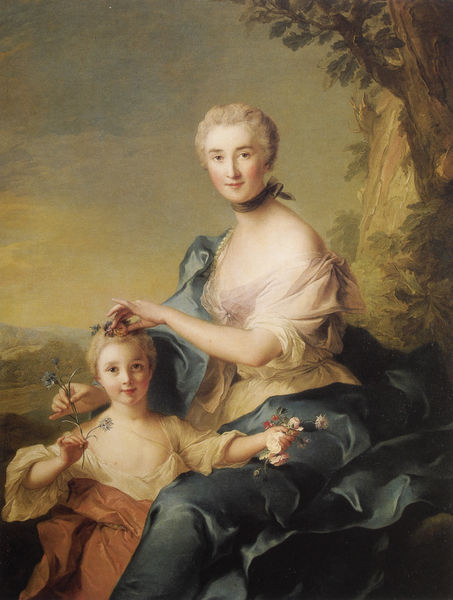
Titel: Marie-Thérèse-Catherine Crozat
Künstler: Jean-Marc Nattier
Standort: Indianapolis (Indiana)
Institution: Indianapolis Museum of Art
Schlagwörter: baum, berg, blau, blätter, felsen, gemälde, gewitter, gruppe, hand, haut, himmel, kopf, körper, laub, nackt, rubens, schatten, umhang, weiß, wolken, frauen, gelb, grün, landschaft, menschen, mädchen, ocker, sitzen, blume, blumen, braun, brust, damen, finger, frankreich, frau, frisur, haar, hell, hintergrund, kleid, kleider, licht, mund, nase, orange, pastell, schmuck, schwarz, stirn, ölbild, blick, blüte, blüten, dame, rose, rosen, rot, tuch, wolke, beige, malerei, rock, schleife, blond, wand, arm, arme, augen, band, barock, blass, falten, gesicht, inkarnat, ärmel, bildnis, hals, hände, portrait, porträt, öl, ast, baumstamm, ferne, hügel, natur, stamm, weite, sonne, sträucher, gewand, haare, mantel, reich, stoff, tücher, adel, decke, familie, familienbildnis, frau kind, gewänder, kind, klassizismus, mutter, paar, saum, tochter, blatt, augenbrauen, dekollete, dekoltee, frontal, gainsborough, gotik, krone, locken, perlen, prinzessin, puder, renaissance, rokoko, rosa, schulter, schön, seide, tal, zart, genre, erdig, perücke, lächeln, pflücken, bein, farbig, wangen, liebe, zwei, halsband, position, berge, fels, kette, sonnenlicht, sonnenuntergang, baby, blümchen, idylle, französisch, romantik, dick, dunkelblau, weiblich, halstuch, draperie, robe, faltenwurf, edel, junge, stofflichkeit, knie, halsschmuck, kropfband, perlenkette, freude, leuchten, betrachter, blumenstrauß, strauß, fliessend, regen, blütenblätter, pink, flechten, spiel, doppelbildnis, doppelportrait, doppelporträt, schulterfrei, erdfarben, schweben, jungfrau, hässlich, bürgertum, scherpe, mutter und kind, kranz, kunst, nelke, sitzfigur, apart, toilette, oberschicht, blaugrau, halbporträt, romantisch, kund, rinde, innig, blütenblatt, graziös, poussin, taubengrau, eiche, lichtquelle, dekolltee, gedeckte farben, adelig, adlige, baüme, höfisch, sfumato, watteau, königin, rokokko, enzian, caspar david friedrich, weich, roccoco, neugier, kornblume, gänseblümchen, kämmen, tunika, bau, sohn, kurzhaarfrisur, erdtöne, glück, dekolte, kaiserin, nattier, feldblumen, erwachsene, blaue blume, grundfarben, gepudert, haarnadel, barrock, hellgelb, betrachterblick, mutterliebe, kontakt, schmücken, fragonard, lebensfreude, geand, margerite, detailgenau, rockoko, rococo, marie antoinette, reynolds, tich, zusammen, wallend, frau mit kind, aufgebauscht, einklang, nackte haut, madame pompadour, kastanienbaum, patell, haarblume, vergißmeinnicht, gainsbourough, mädchne, gänseblume, image, bain, jean-marc nattier, puget, abendszene, decollte, elterteil, enkaustik, gainsbourouh, getailgetreu, halstucj, höfosc, margertie, prlenkette, this sucks, verspieltheit, zartgelb, zärtzlichkeit, 18. jahrhundert, königen, polichrom, muttewr